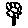
Label: flower